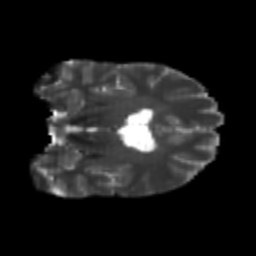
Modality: T2w
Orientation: coronal
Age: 21
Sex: male
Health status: healthy
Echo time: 0.074 s